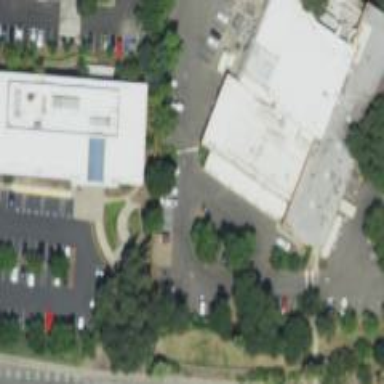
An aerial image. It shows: Television studio building.